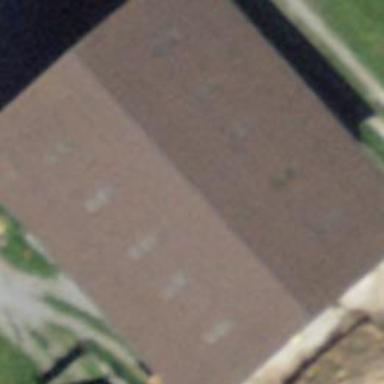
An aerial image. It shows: Barn.